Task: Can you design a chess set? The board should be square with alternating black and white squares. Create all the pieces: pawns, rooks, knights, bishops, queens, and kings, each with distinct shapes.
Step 2871:
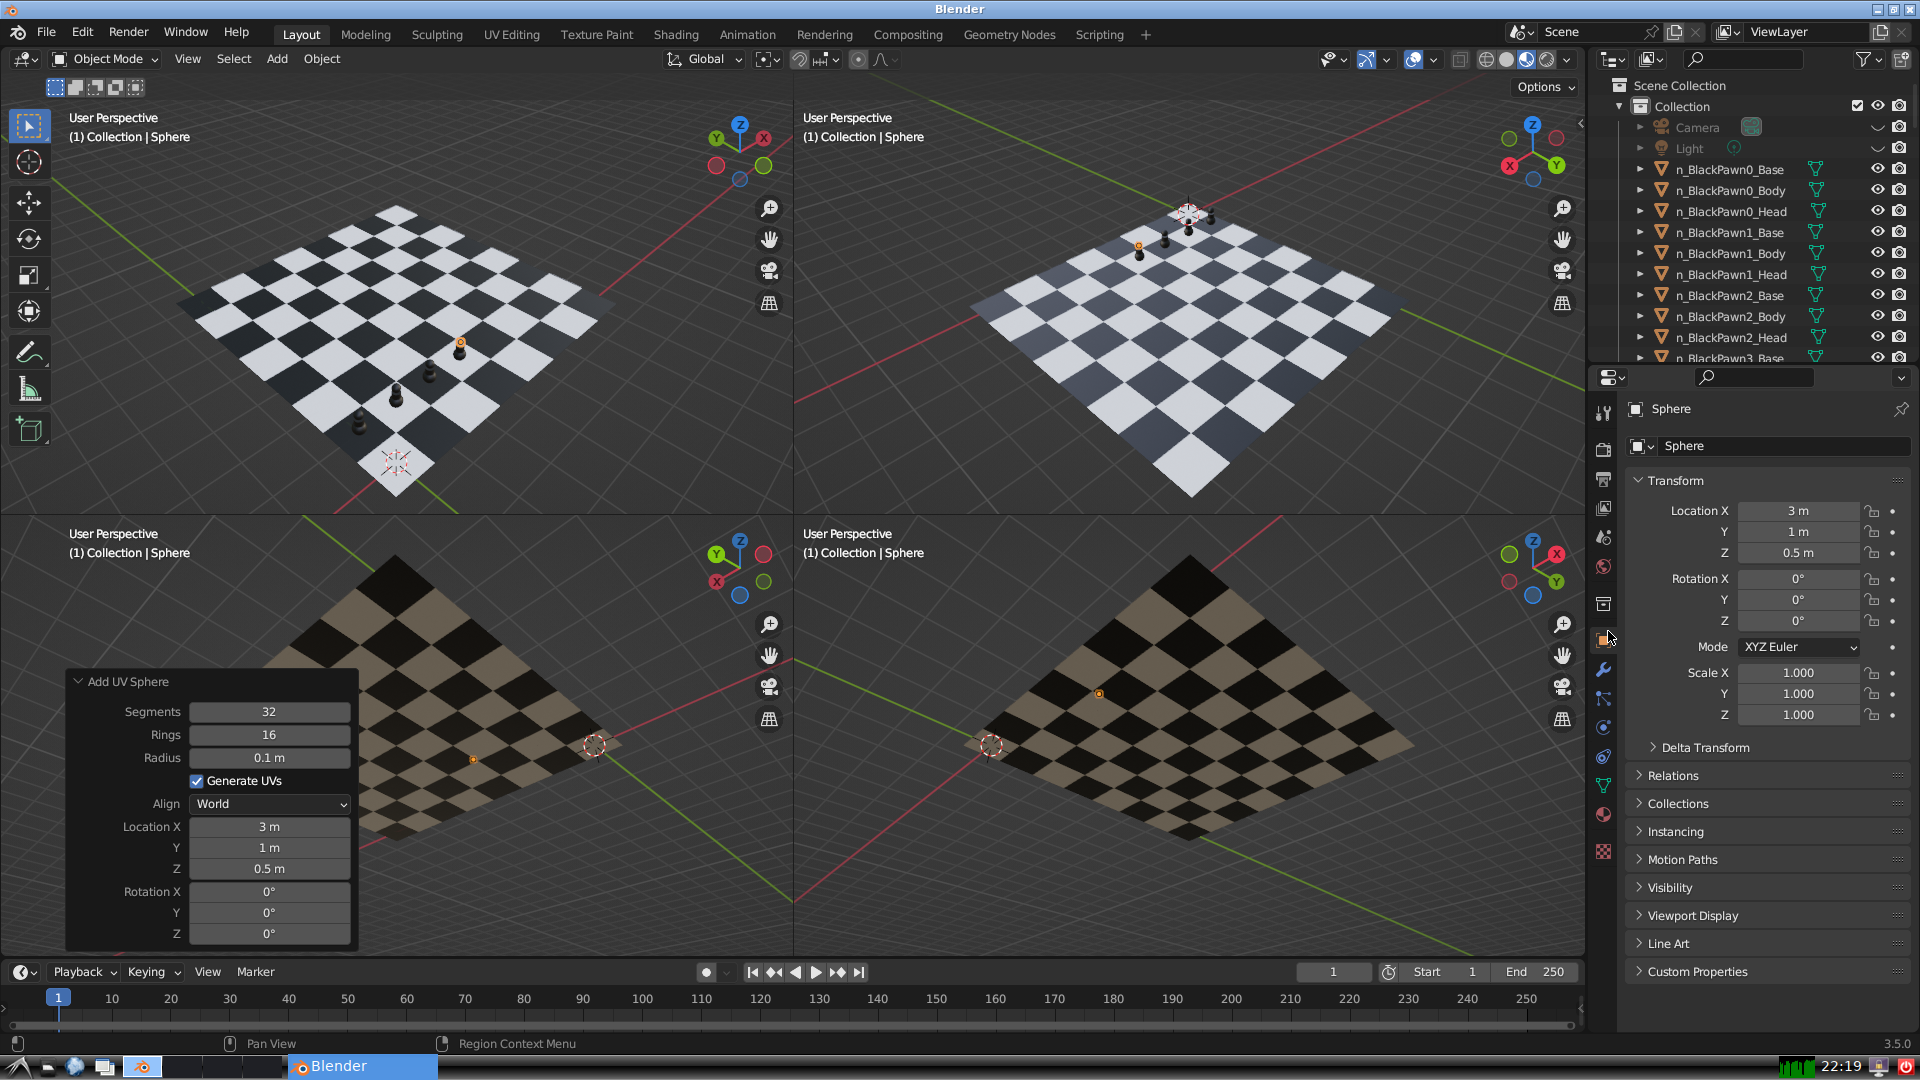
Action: {"mouse_move": [1732, 445]}